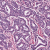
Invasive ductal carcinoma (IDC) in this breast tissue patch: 1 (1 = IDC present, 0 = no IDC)